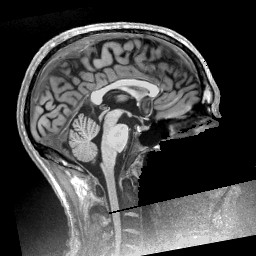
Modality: T1w
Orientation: sagittal
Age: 36
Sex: male